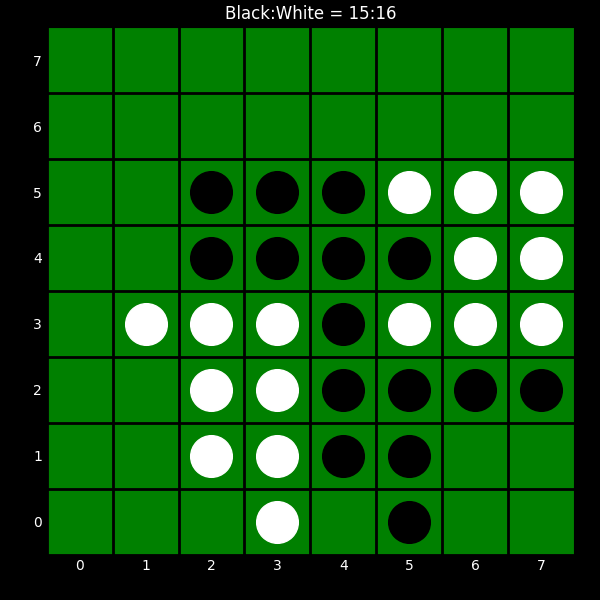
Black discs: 15
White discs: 16